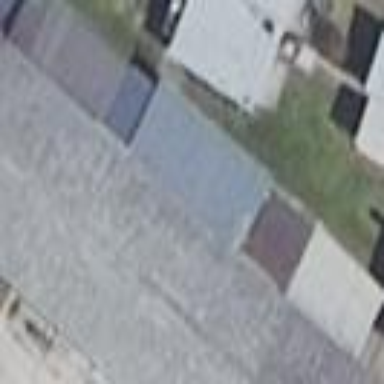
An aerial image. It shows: Shed building.